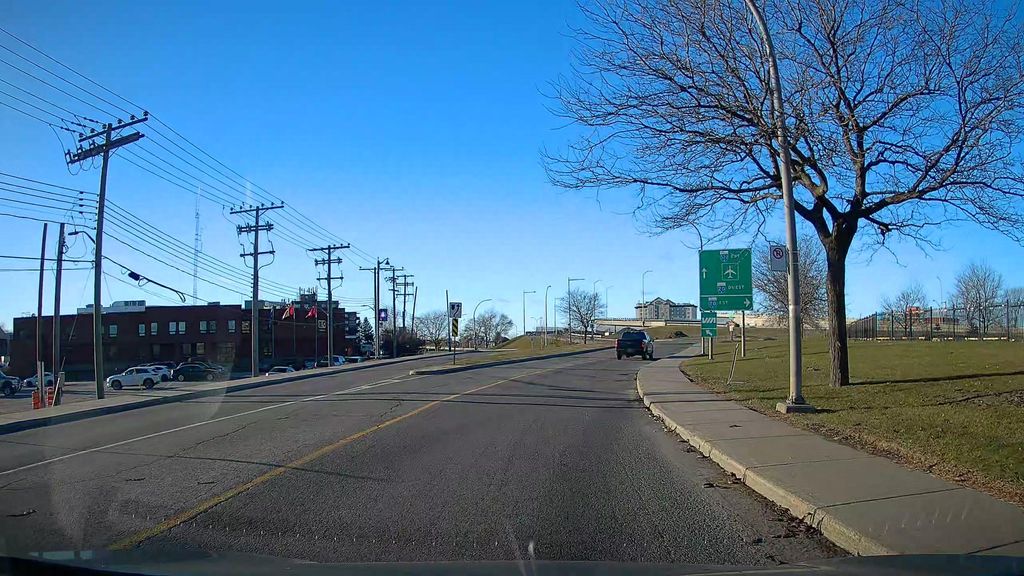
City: montreal